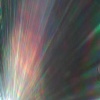
Label: sunburn